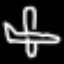
Label: airplane